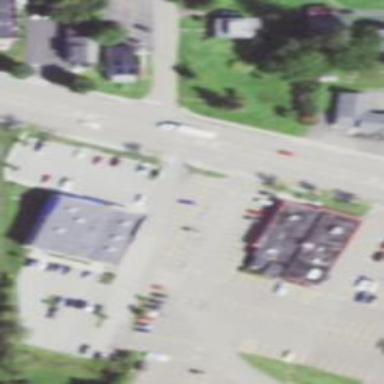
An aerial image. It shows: Parking space is available.